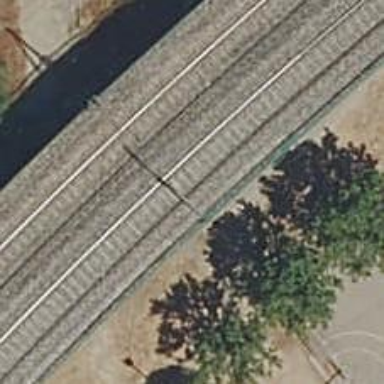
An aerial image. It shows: Bridge over electrified railway with contact line.